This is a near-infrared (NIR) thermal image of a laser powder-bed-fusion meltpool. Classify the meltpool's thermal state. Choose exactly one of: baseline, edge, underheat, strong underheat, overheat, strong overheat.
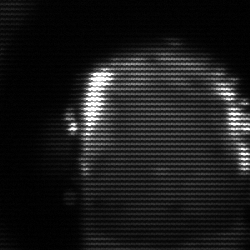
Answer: baseline